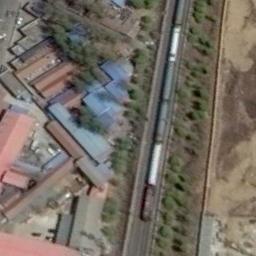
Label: railway